Question: I'm currently trying to rotate text on all browsers incl. ie8+. I have set up my transforms for all the other browsers, but when it comes to IE8, I can only get the box to rotate, the text will not rotate with it.
see here:
<URL>
the markup:
'''
<div id='container' class='container'>
<p class='rotated'>
My view has been loaded
</p>
text
</div>
'''
the style:
regular -
'''
.rotated{
display: block;
position: relative;
/* Safari */
-webkit-transform: rotate(-90deg);
/* Firefox */
-moz-transform: rotate(-90deg);
/* IE */
-ms-transform: rotate(-90deg);
/* Opera */
-o-transform: rotate(-90deg);
transform: rotate(-90deg);
}
'''
and the IE8 conditional
'''
<!--[if lt IE 9]>
<style type="text/css">
.rotated, .container{
zoom:1;
-ms-filter: "progid:DXImageTransform.Microsoft.BasicImage(rotation=3)";
filter: progid:DXImageTransform.Microsoft.BasicImage(rotation=3);
}
</style>
<![endif]-->
'''
as you can see here, the div/paragraph tags are rotated, but the text is staying horizontal:

I've been poking away at this for a while and can't seem to figure out why it isn't rotating. I'm not worried about the rotation position at the moment, I'm just trying to get it to rotate. Any ideas what is wrong?
Thanks.
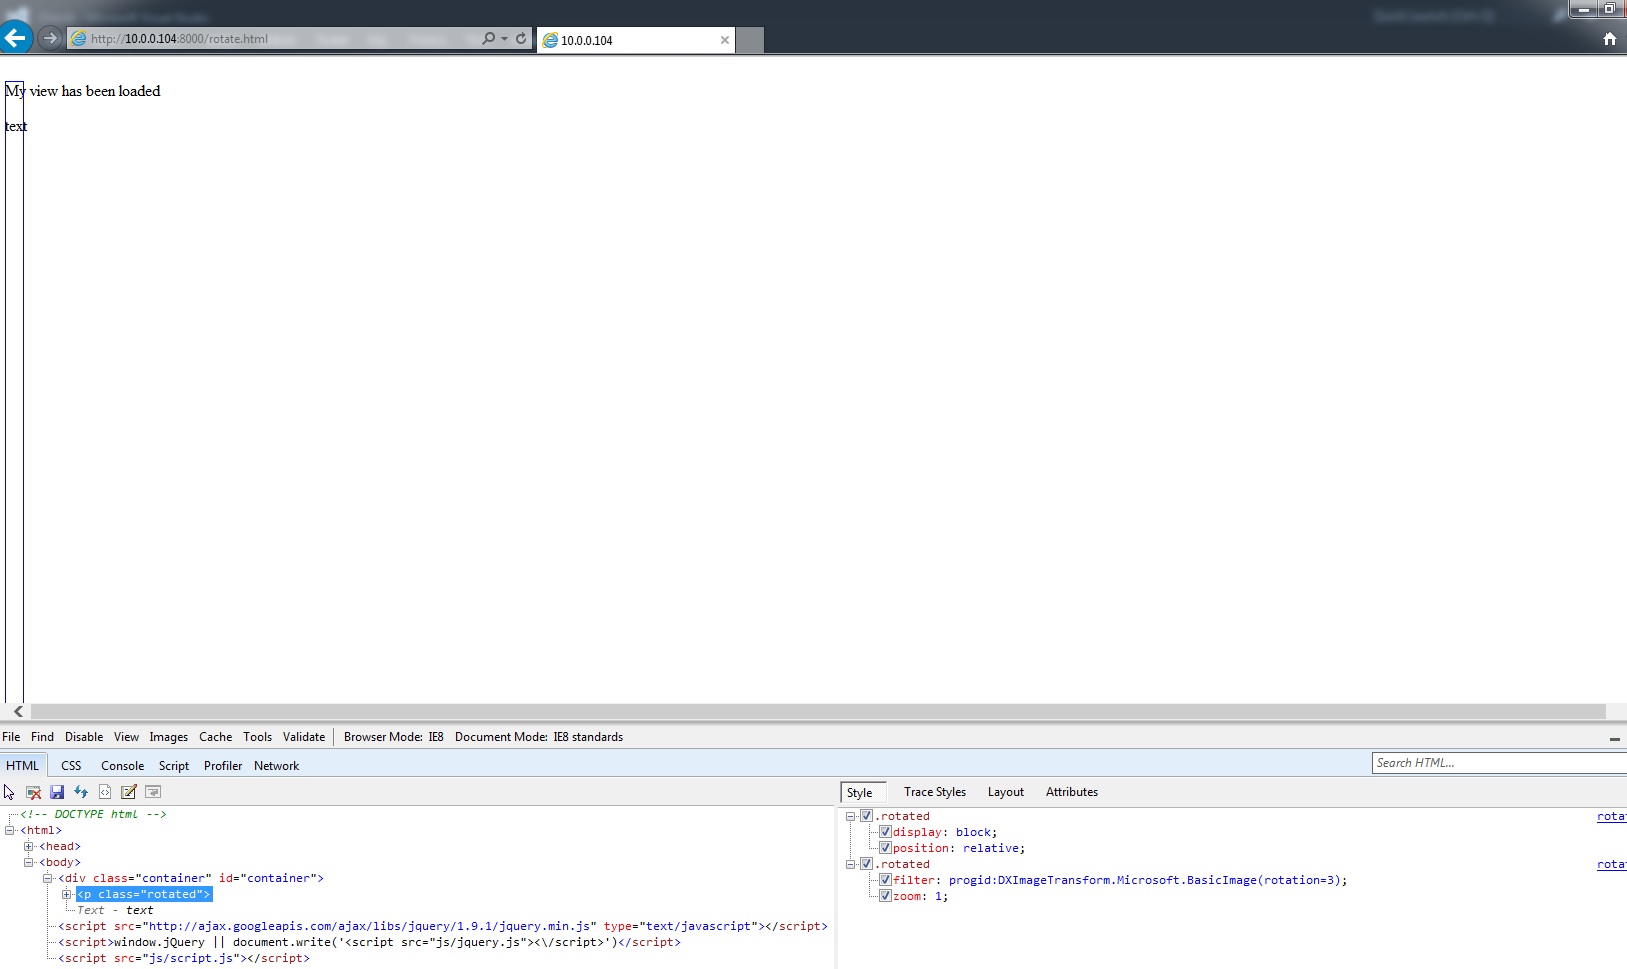
Answer: for older IE, you should look after 'writing-mode' to rotate entire box :)
<URL>